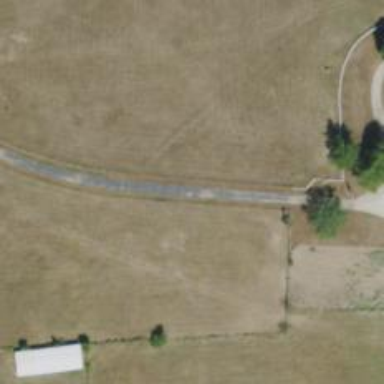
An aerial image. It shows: Driveway leading to service road.